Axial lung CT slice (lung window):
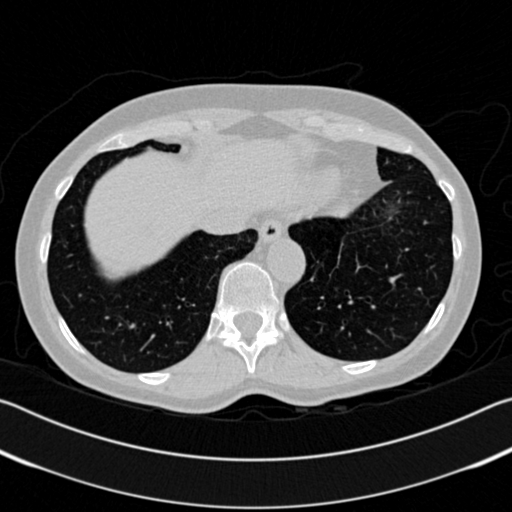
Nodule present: no